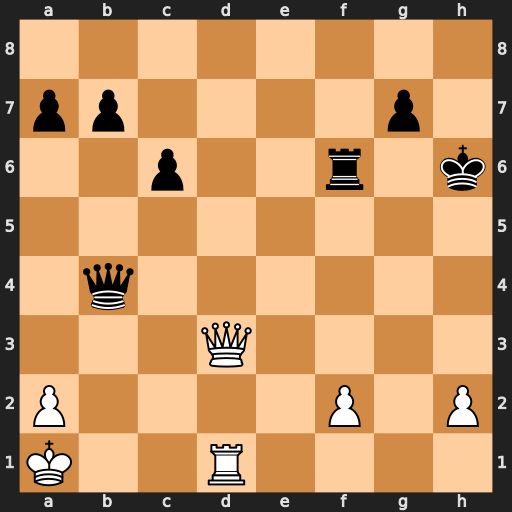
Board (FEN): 8/pp4p1/2p2r1k/8/1q6/3Q4/P4P1P/K2R4
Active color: w
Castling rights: -
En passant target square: -
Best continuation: Qh3+ Kg6 Rg1+ Kf7 Qd7+ Qe7 Rxg7+ Kxg7 Qxe7+